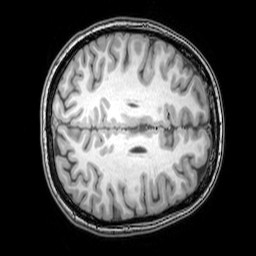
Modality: T1w
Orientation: axial
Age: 21
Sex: female
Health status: healthy
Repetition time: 0.081 s
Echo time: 0.037 s